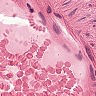
Metastatic tissue present: no